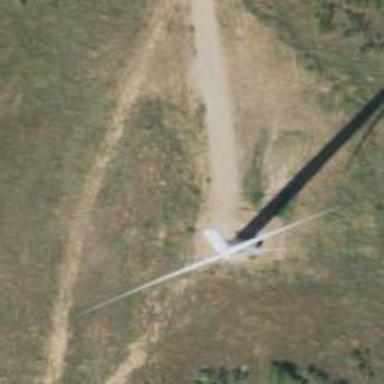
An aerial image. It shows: Wind turbine generator that utilizes wind as its source for generating electricity. It is of the horizontal axis type.